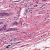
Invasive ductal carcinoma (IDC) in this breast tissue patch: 0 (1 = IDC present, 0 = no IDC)